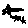
Label: star